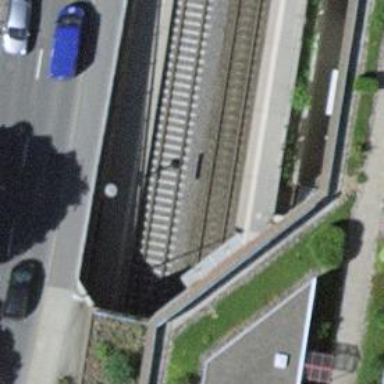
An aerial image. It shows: Railway station.